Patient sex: F
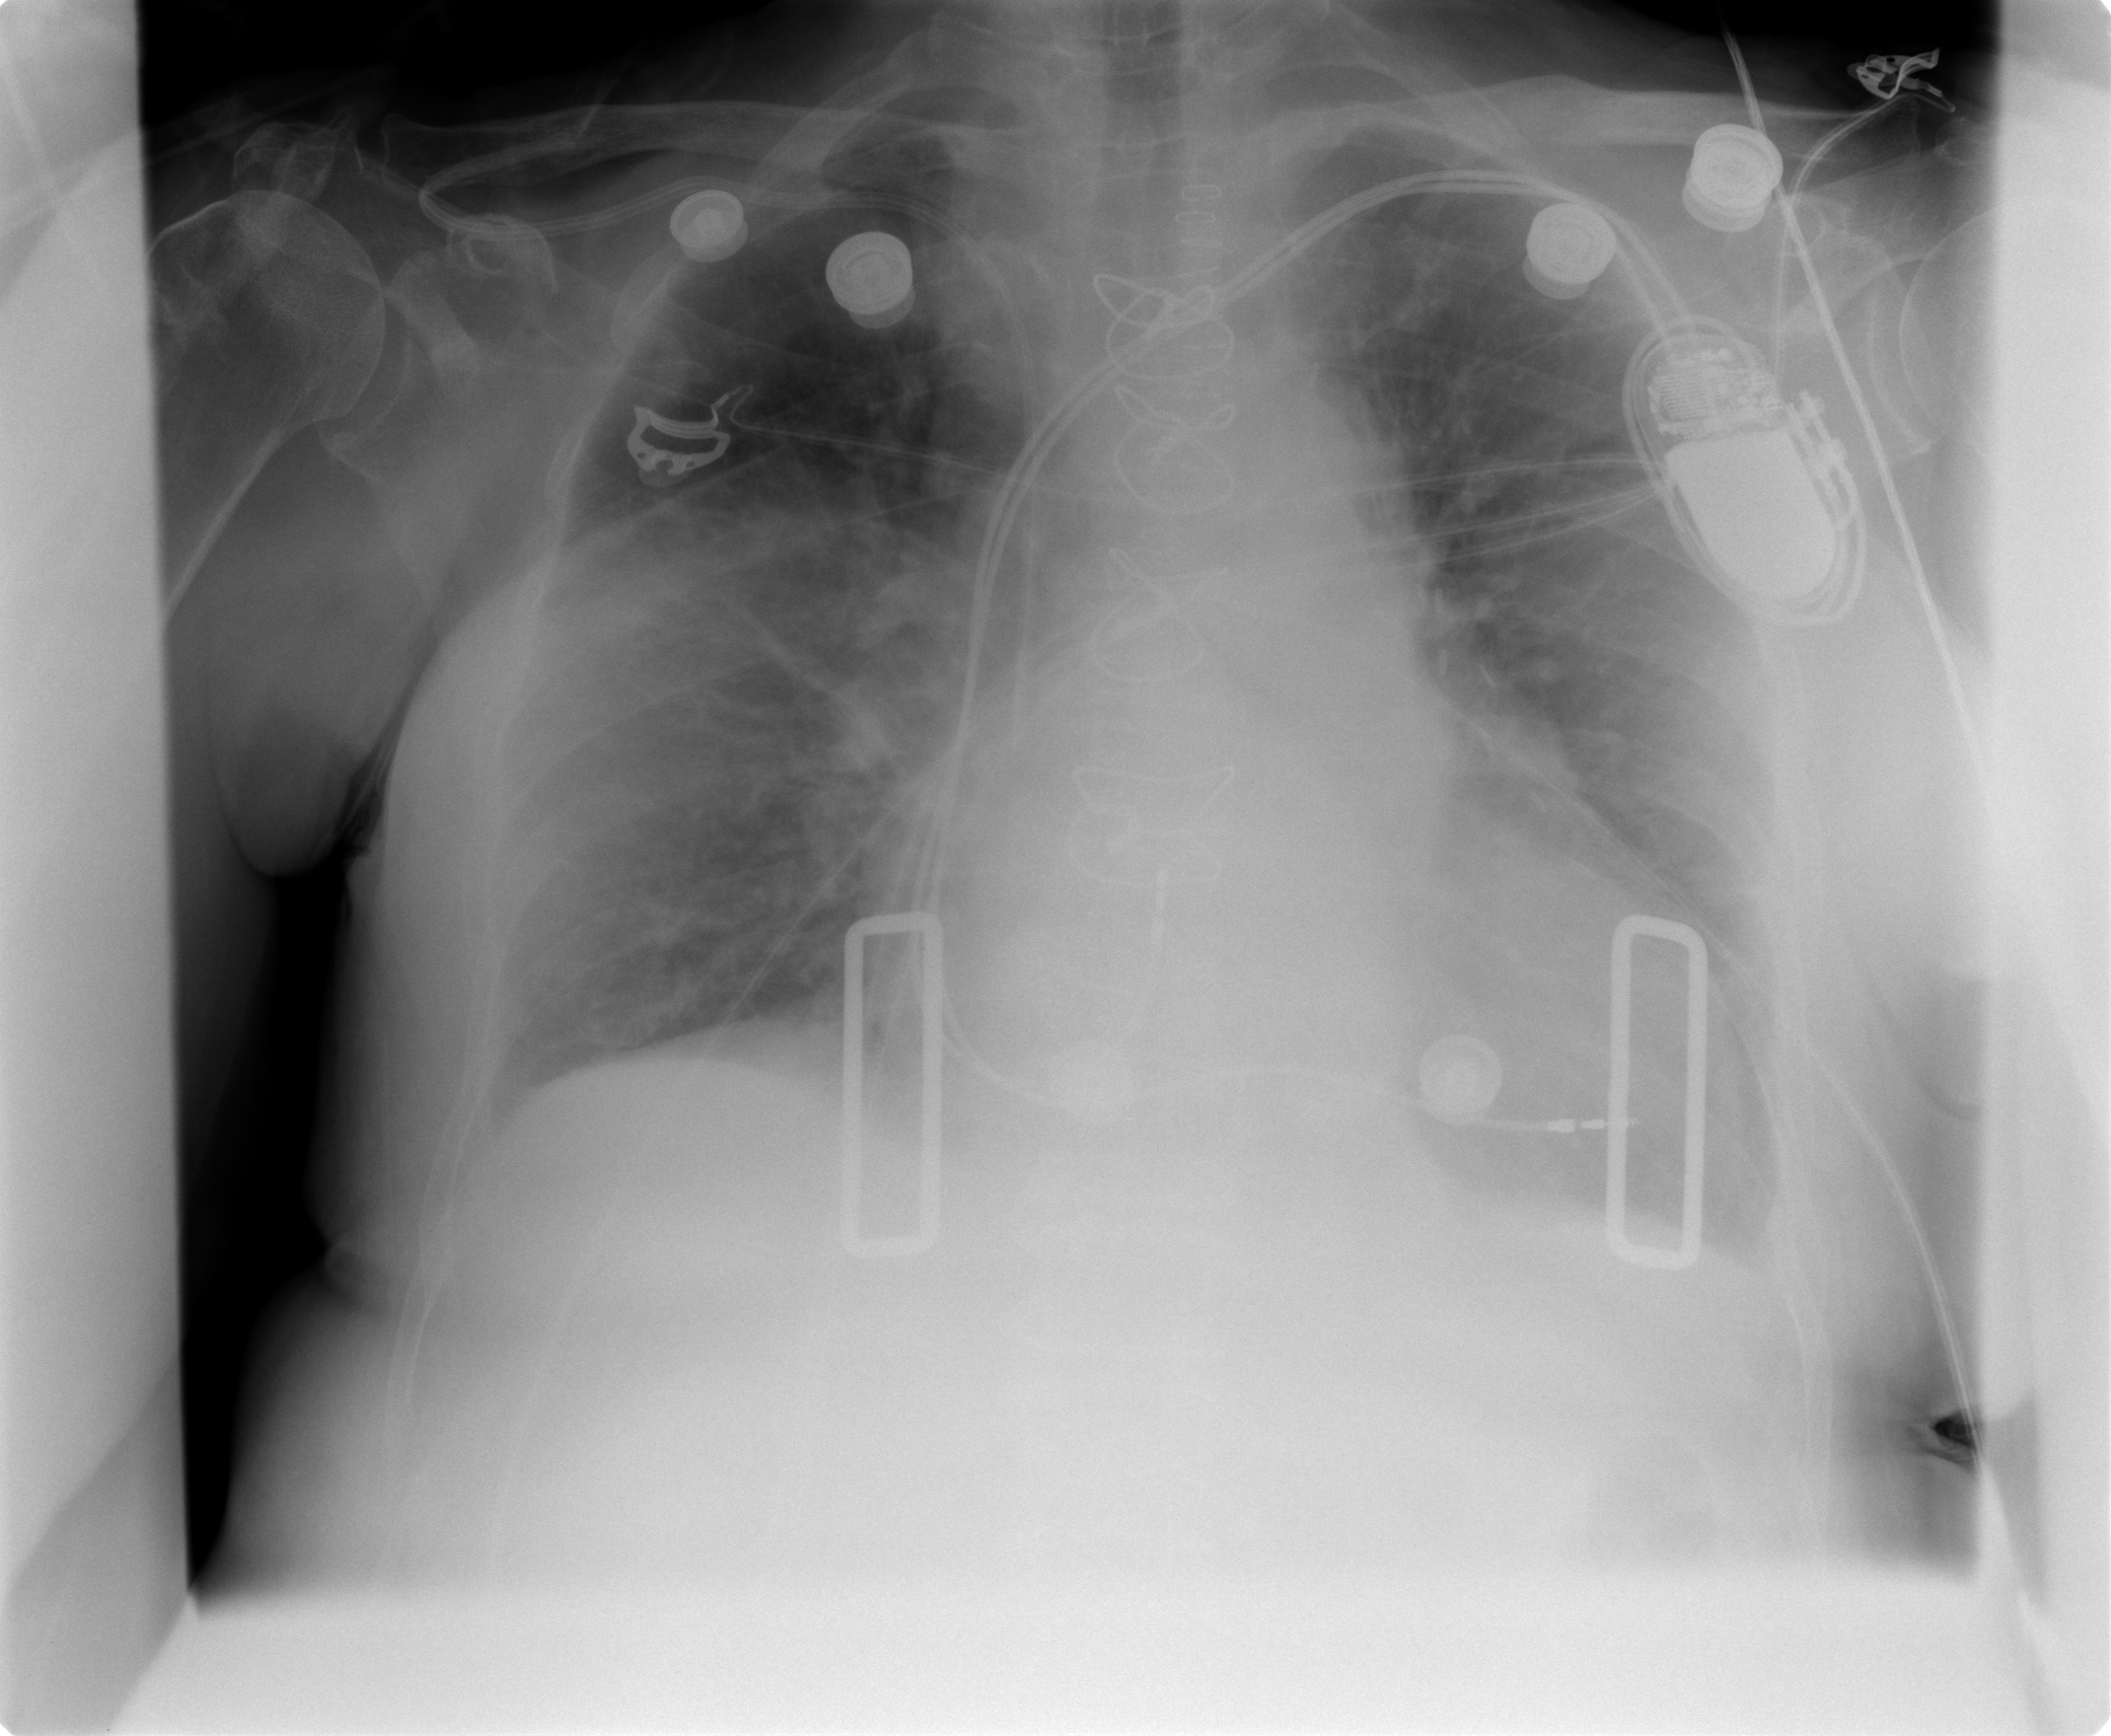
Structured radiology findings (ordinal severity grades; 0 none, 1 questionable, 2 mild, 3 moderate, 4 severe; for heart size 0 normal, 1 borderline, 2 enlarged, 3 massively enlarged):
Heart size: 2
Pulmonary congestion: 2
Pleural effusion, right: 1
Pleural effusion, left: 1
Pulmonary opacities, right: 1
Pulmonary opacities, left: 1
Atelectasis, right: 2
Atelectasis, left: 2